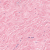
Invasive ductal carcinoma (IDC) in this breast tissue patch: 0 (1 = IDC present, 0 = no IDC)